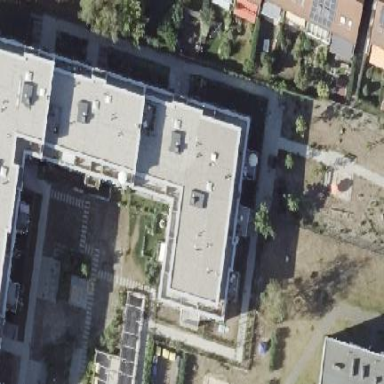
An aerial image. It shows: Building consisting of apartments.